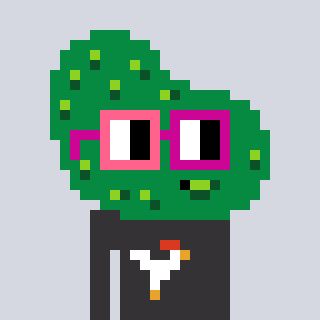
a pixel art character with square pink and red glasses, a pickle-shaped head and a grayscale-colored body on a cool background